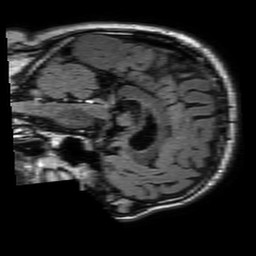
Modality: FLAIR
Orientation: sagittal
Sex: male
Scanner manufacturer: philips
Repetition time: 11 s
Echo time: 0.125 s